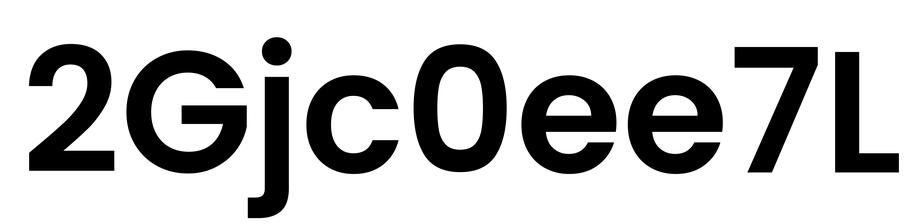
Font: Poppins-SemiBold